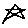
Label: star